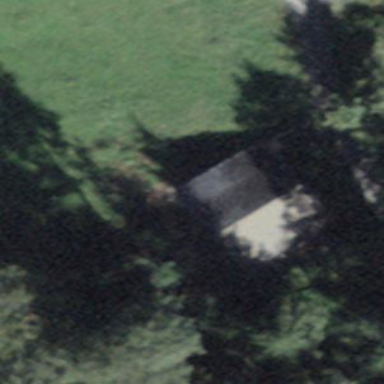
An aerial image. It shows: Cabin.